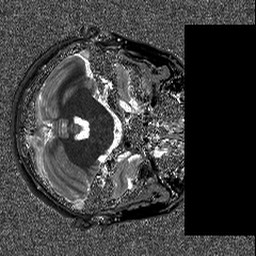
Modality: T1map
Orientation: axial
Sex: female